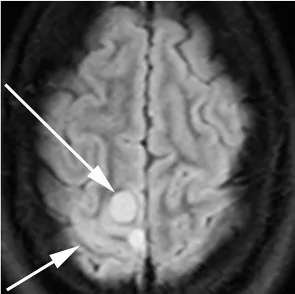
A 17-year-old female with H3F3A G34R mutated infiltrative glioma. Three-month follow-up imaging revealed (C) increase in the size of the T2 FLAIR hyperintense lesion long arrow with associated cortical thickening short arrow.
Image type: radiology (mri)